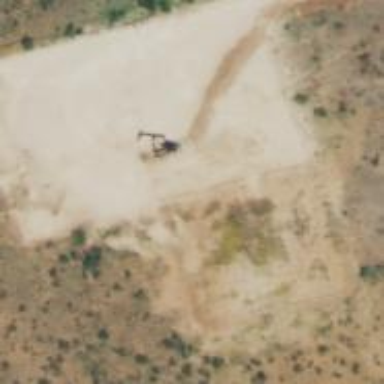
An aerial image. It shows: Petroleum well that is man-made.